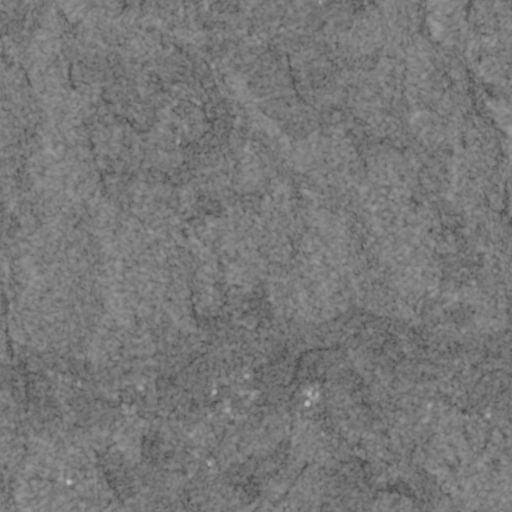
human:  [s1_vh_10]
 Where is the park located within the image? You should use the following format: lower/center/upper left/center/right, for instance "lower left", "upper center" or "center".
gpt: The park is located in the lower center of the image.
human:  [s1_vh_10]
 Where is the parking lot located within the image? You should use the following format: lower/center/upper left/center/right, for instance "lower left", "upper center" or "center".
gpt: There is no parking lot in the image.

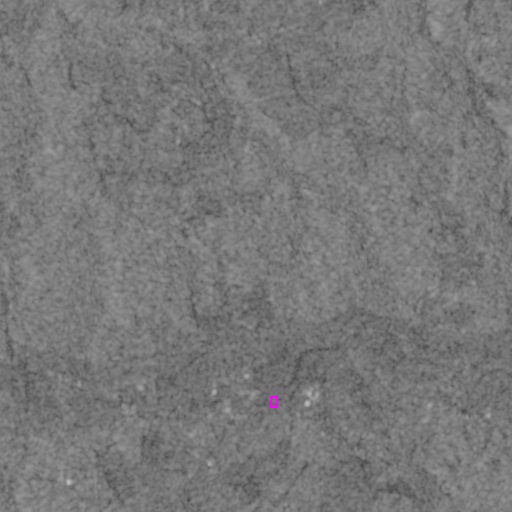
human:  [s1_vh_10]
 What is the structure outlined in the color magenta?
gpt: The structure outlined in magenta is a park.
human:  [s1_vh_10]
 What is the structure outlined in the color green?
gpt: There is no green outline.